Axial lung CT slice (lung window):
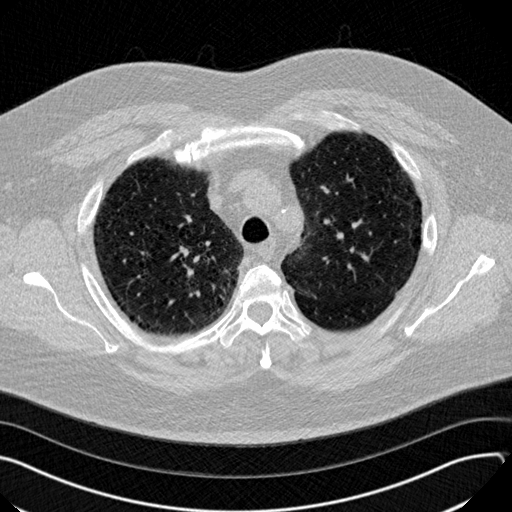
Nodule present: no